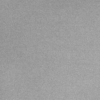
Label: dusty